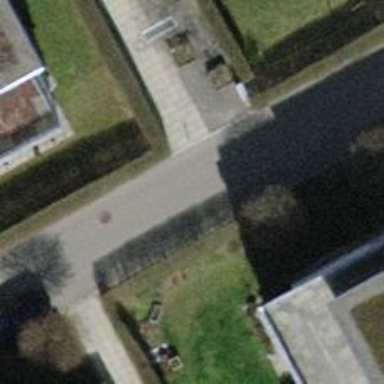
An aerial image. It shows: Sidewalk along the footway.